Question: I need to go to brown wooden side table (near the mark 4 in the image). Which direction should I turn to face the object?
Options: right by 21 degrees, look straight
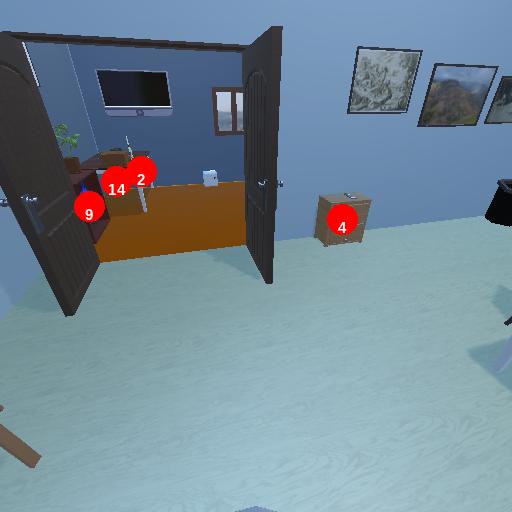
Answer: right by 21 degrees